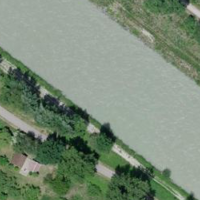
EUNIS habitat code: 15
Species observed at this site:
Vicia cracca